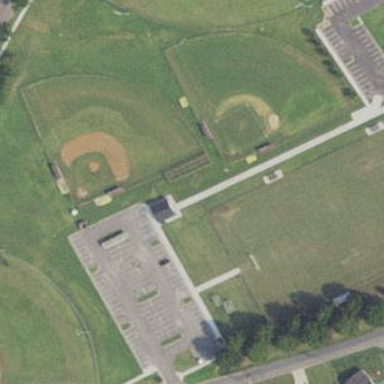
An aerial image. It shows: Chain-link fence surrounds baseball pitch as barrier.